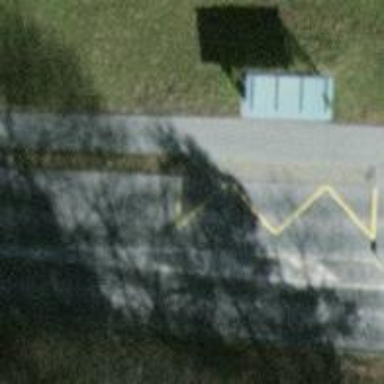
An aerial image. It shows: Bus stop with sheltered platform for public transport.